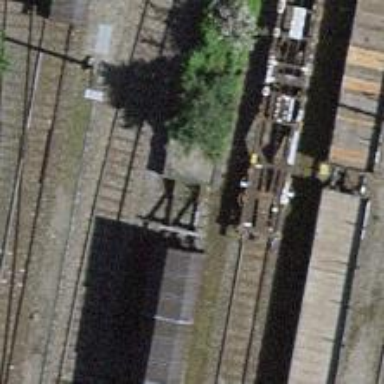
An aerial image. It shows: Railway buffer stop.